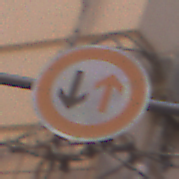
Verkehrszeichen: VorrangDesGegenverkehrs
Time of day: MorningAfternoon
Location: Outdoor (Urban)
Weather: Clear
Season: NotSpecified
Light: Natural